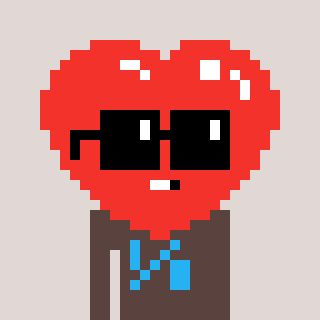
a pixel art character with square black sunglasses, a heart-shaped head and a darkbrown-colored body on a warm background